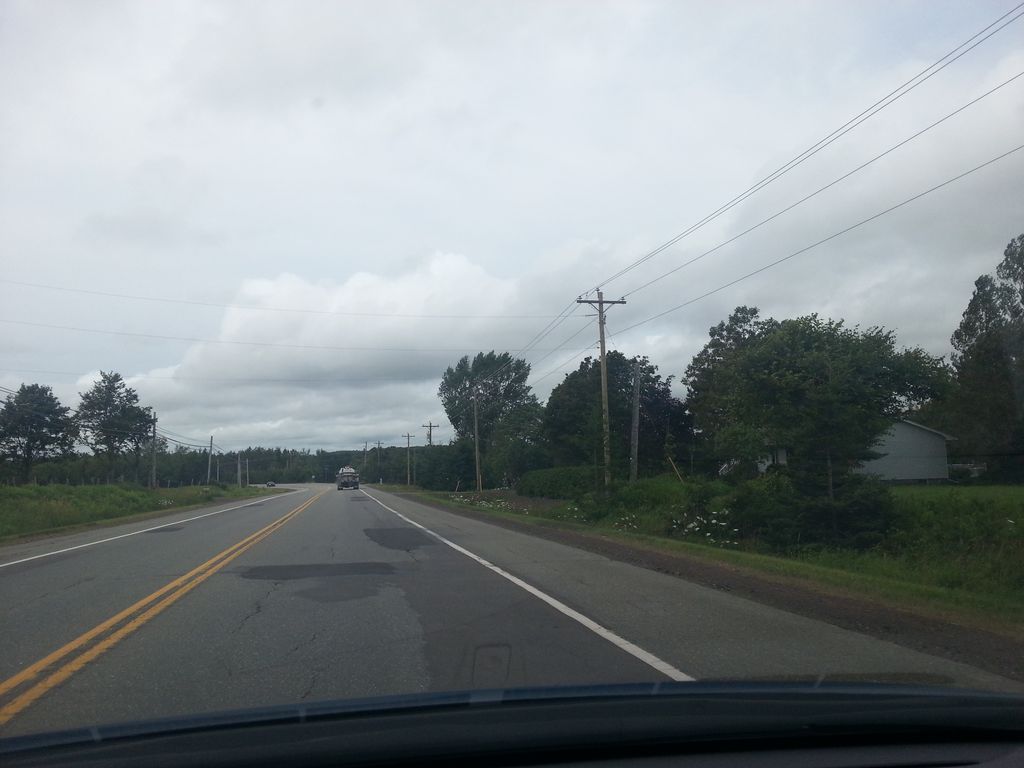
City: charlottetown